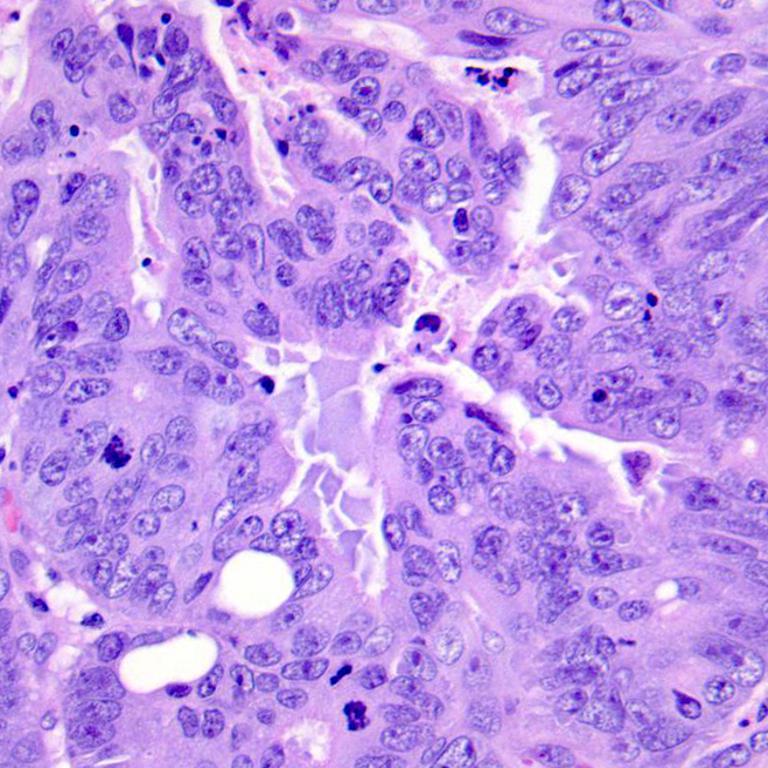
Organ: colon
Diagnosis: adenocarcinomas